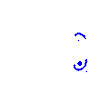
Particle: electron